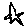
Label: star